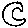
Label: moon